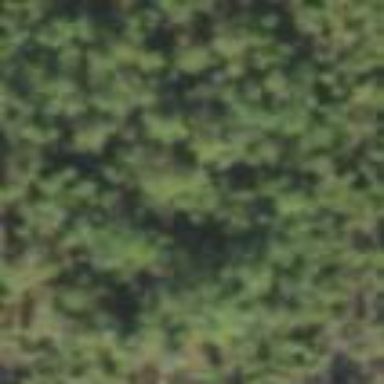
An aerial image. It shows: Beautiful woodland area.